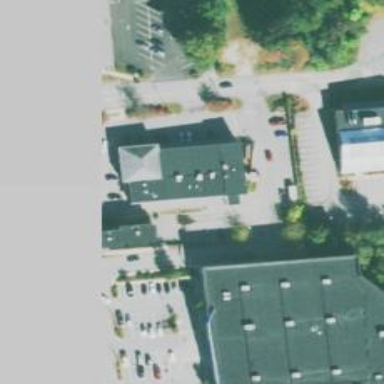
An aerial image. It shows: Pharmacy providing healthcare services.